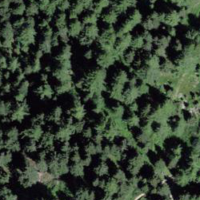
EUNIS habitat code: 43
Species observed at this site:
Certhia familiaris
Nucifraga caryocatactes
Ajuga pyramidalis
Lophophanes cristatus
Spinus spinus